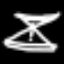
Label: hourglass